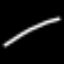
Label: line